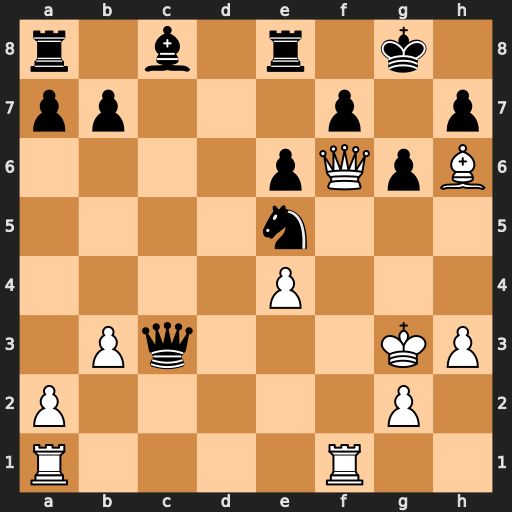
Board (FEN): r1b1r1k1/pp3p1p/4pQpB/4n3/4P3/1Pq3KP/P5P1/R4R2
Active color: w
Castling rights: -
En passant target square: -
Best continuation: Rf3 Nxf3 Qxc3